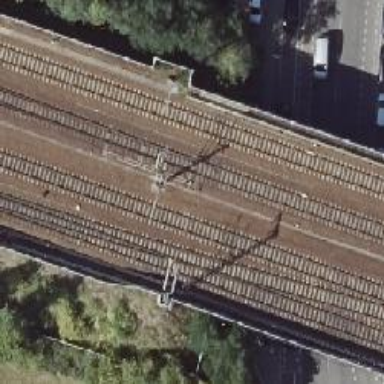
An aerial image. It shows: Railway with electrified contact lines.